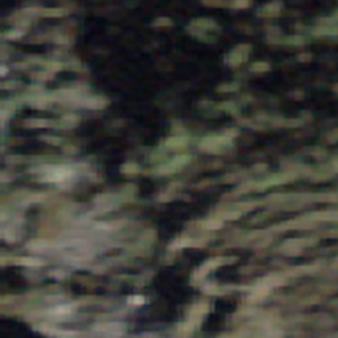
Label: other